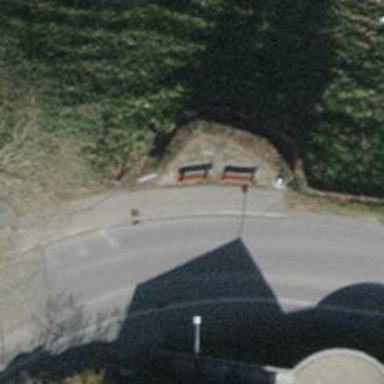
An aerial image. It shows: Red bench.